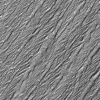
Atmospheric dust classification: not_dusty